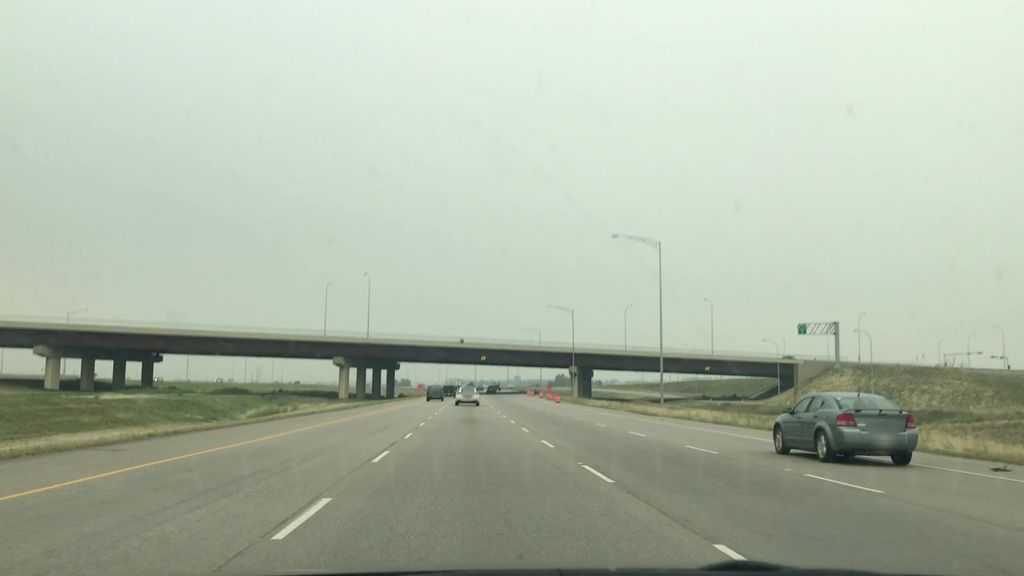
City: edmonton